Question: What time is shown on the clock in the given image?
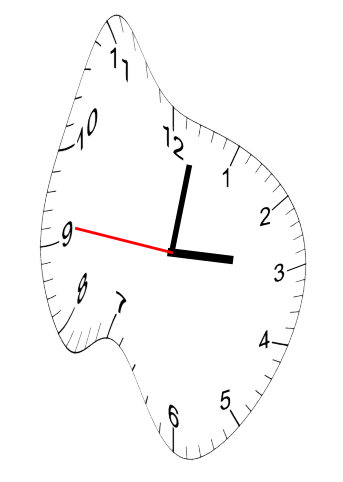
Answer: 03:01:46